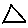
Label: triangle